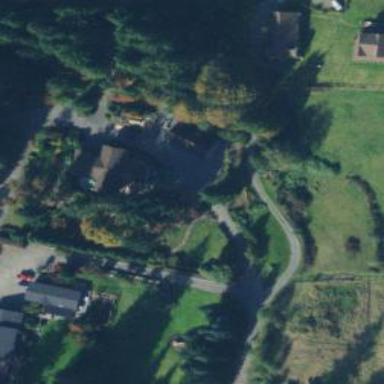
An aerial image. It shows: Driveway leading to service road.